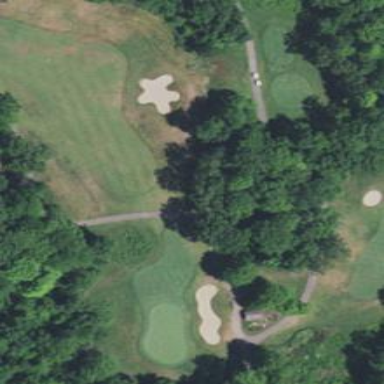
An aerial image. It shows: Path designed for golf carts.